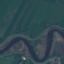
Label: River